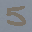
Label: 5